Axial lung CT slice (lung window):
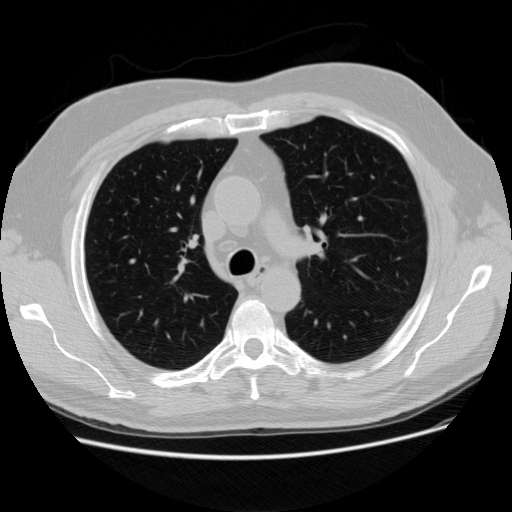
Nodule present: no